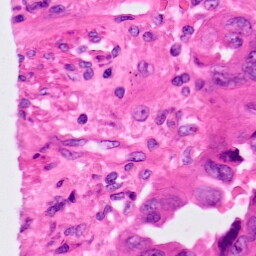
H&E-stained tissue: Lung